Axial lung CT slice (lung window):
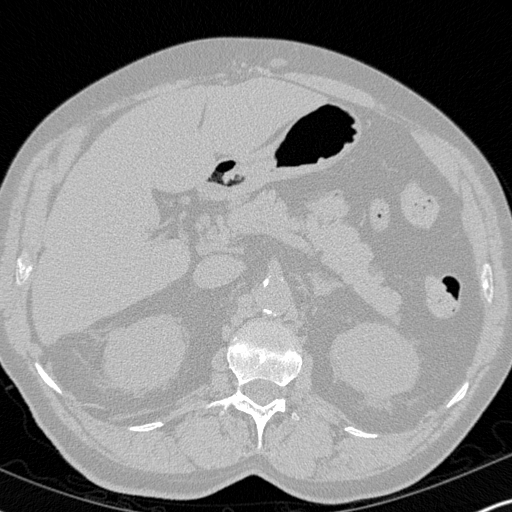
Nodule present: no